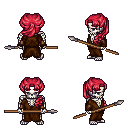
a pixel art fantasy rpg character, male body template, skeleton, brown robe, metal pants, ruby red princess hairstyle, leather bracers, spear, four views (front, back, left, right), 2x2 character sprite sheet, small pixel art, hard edges, no anti-aliasing